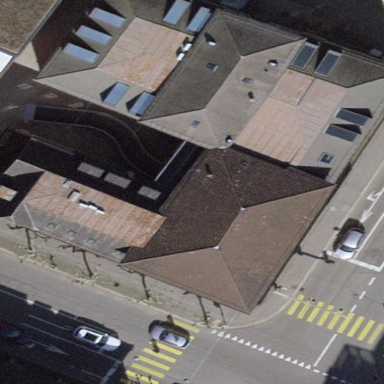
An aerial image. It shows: Industrial building.